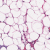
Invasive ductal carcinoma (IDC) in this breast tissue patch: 0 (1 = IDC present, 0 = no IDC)